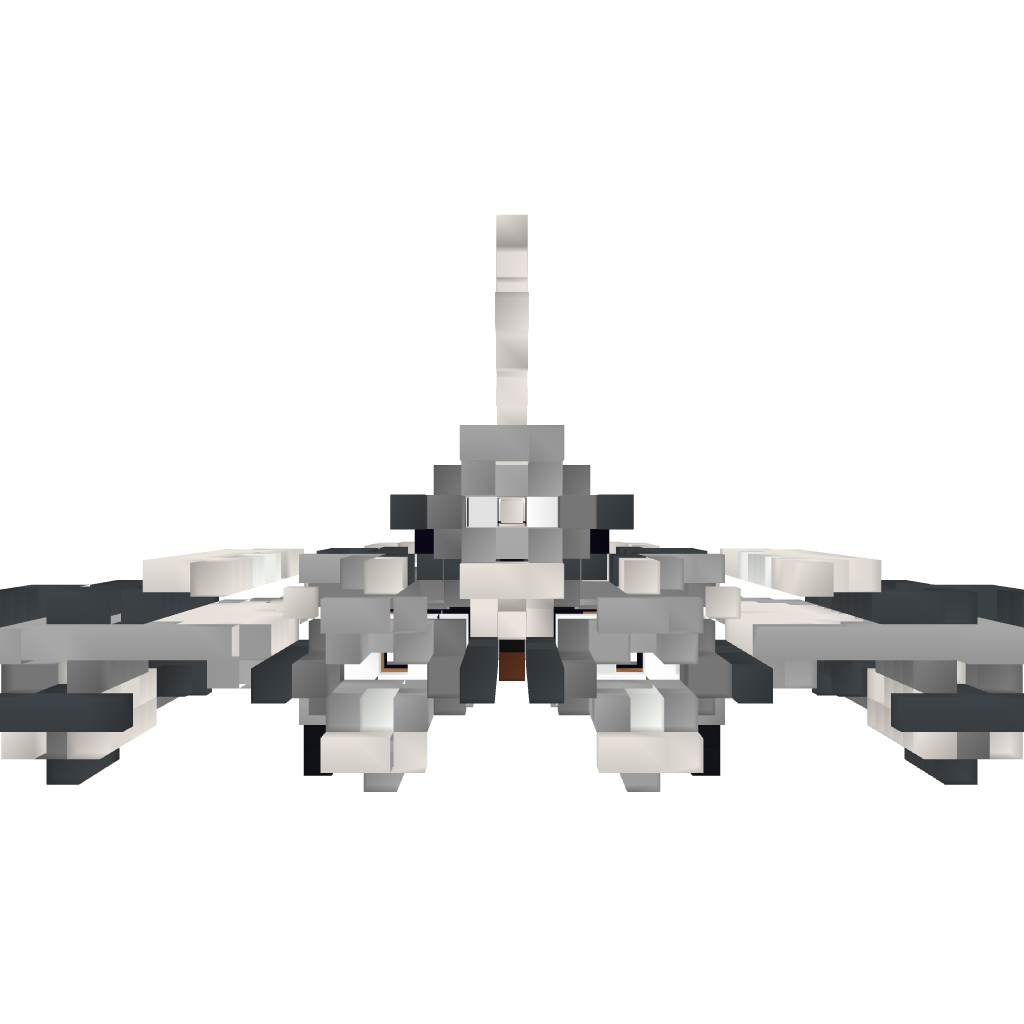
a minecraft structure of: Star Fury Mk II